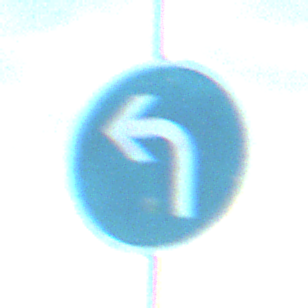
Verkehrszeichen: VorgeschriebeneFahrtrichtungLinks
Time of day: SunriseSunset
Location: Outdoor (RoadRail)
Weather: PartlyCloudy
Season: NotSpecified
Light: Natural